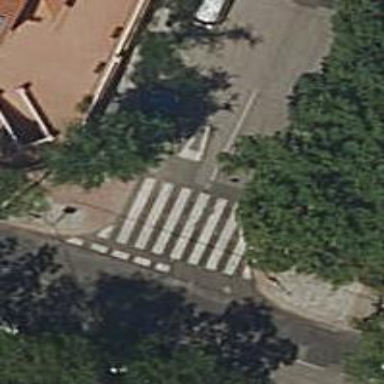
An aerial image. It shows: Zebra crossing on the road.